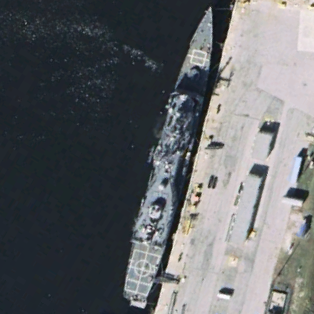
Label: cruiser